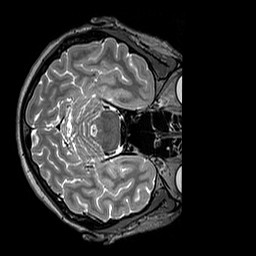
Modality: T2w
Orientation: axial
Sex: female
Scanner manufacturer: siemens
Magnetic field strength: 3 T
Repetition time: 3.2 s
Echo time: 0.409 s